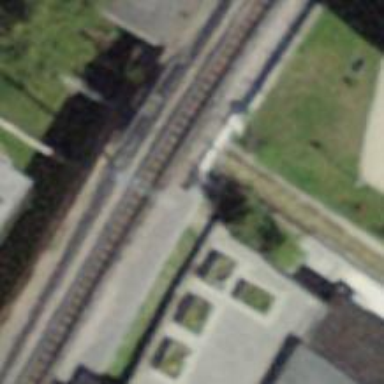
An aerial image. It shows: Narrow gauge railway with electrified contact lines.